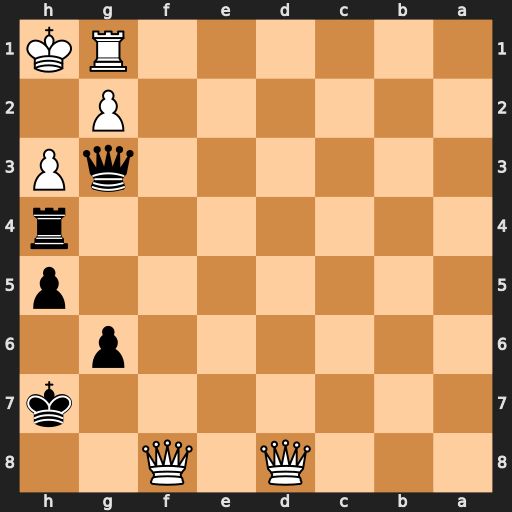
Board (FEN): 3Q1Q2/7k/6p1/7p/7r/6qP/6P1/6RK
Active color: b
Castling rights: -
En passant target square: -
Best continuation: Rxh3+ gxh3 Qxh3#